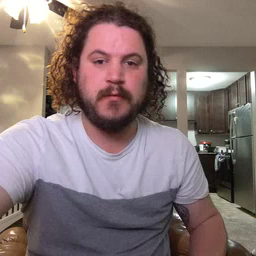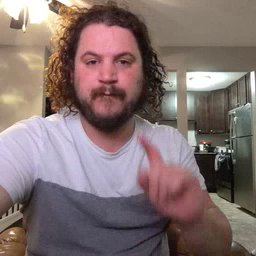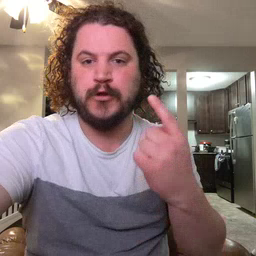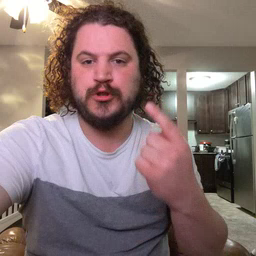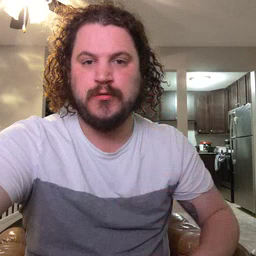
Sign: first